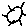
Label: sun